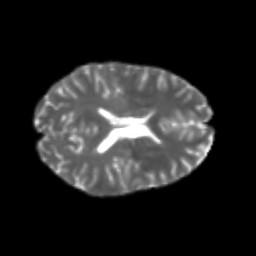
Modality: T2w
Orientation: axial
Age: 22
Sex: female
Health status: healthy
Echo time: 0.074 s